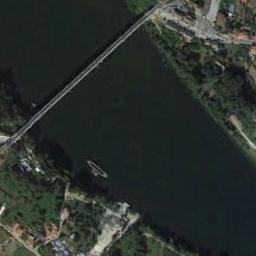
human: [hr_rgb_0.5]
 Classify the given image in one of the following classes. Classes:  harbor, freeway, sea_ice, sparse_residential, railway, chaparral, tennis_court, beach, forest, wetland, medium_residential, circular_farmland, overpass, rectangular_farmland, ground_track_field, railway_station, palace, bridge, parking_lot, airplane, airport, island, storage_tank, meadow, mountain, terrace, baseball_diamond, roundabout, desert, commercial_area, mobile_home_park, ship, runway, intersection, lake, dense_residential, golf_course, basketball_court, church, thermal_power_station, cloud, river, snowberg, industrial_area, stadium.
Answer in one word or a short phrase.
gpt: bridge